Interaction volume radius: 10 \u00c5
Interaction volume height: 30 \u00c5
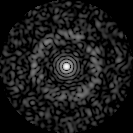
Disorder parameter: 0.8339